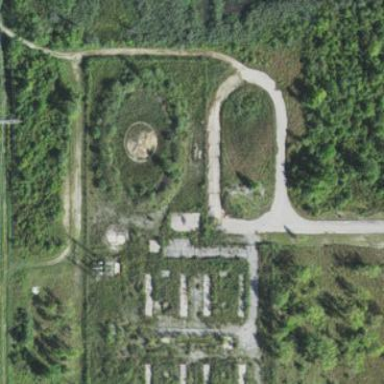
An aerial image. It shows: Brownfield site.